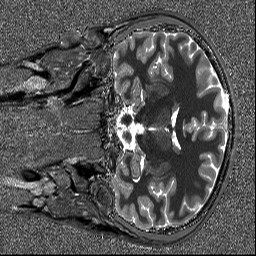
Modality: T1map
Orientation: coronal
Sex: male